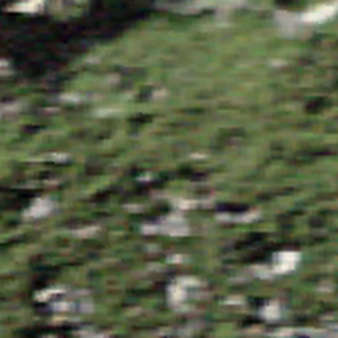
Label: other